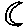
Label: moon